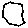
Label: hexagon